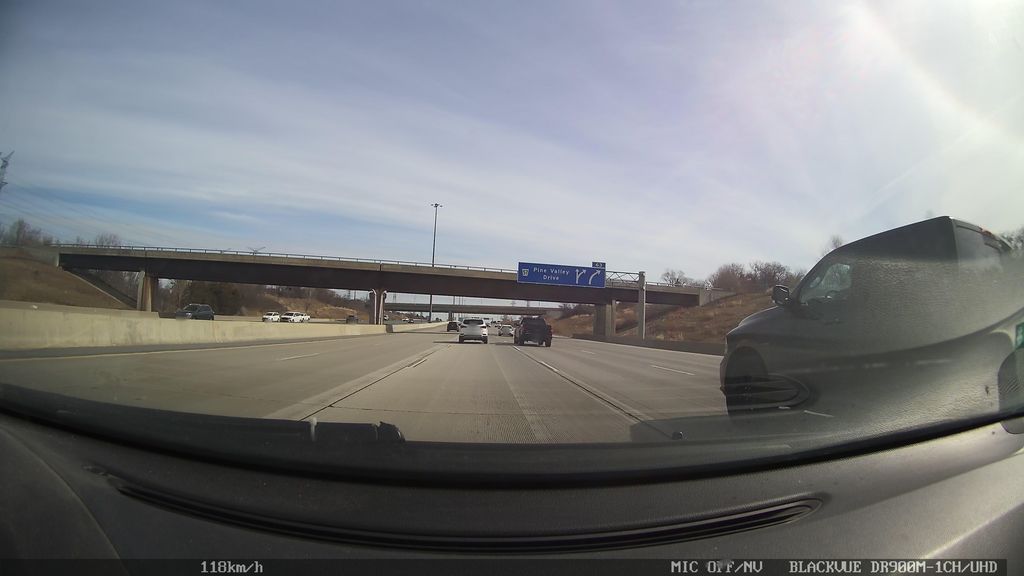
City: toronto